八年级 · 组合几何学
如图, 将边长为 8 的正方形纸片 $A B C D$ 沿着 $E F$ 折叠, 使点 $C$ 落在 $A B$ 边的中点 $M$ 处. 点 $D$ 落在点 $D^{\prime}$ 处, $M D^{\prime}$ 与 $A D$ 交于点 $G$, 则 $\triangle A M G$的内切圆半径的长为 \$ \qquad \$

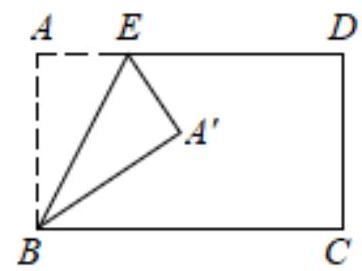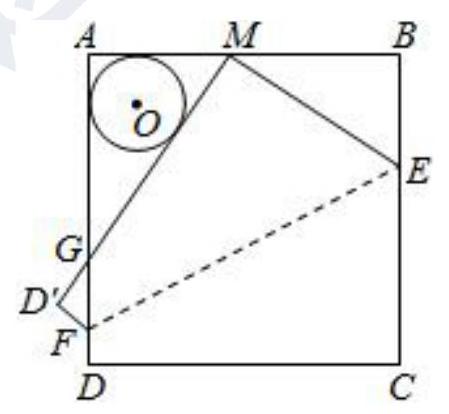
答案: $\frac{4}{3}$
解析: $\because$ 将边长为 8 的正方形纸片 $A B C D$ 沿着 $E F$ 折叠, 使点 $C$ 落在 $A B$ 边的中点 $M$ 处.

$\therefore M E=C E, M B=\frac{1}{2} A B=4=A M, \angle D^{\prime} M E=\angle C=90^{\circ}$,

在Rt $\triangle M B E$ 中, $M E^{2}=M B^{2}+B E^{2}$,

$\therefore M E^{2}=16+(8-M E)^{2}$,

$\therefore M E=5$

$\therefore B E=3$,

$$
\because \angle D^{\prime} M E=\angle D A B=90^{\circ}=\angle B
$$

$\therefore \angle E M B+\angle B E M=90^{\circ}, \angle E M B+\angle A M D^{\prime}=90^{\circ}$

$\therefore \angle A M D^{\prime}=\angle B E M$, 且 $\angle G A M=\angle B=90^{\circ}$

$\therefore \triangle A M G \sim \triangle B E M$

$$
\begin{aligned}
\therefore & \frac{A M}{B E}=\frac{A G}{M B}=\frac{G M}{M E} \\
& \therefore \frac{4}{3}=\frac{A G}{4}=\frac{G M}{5}
\end{aligned}
$$

$\therefore A G=\frac{16}{3}, G M=\frac{20}{3}$

$\therefore \triangle A M G$ 的内切圆半径的长 $=\frac{A G+A M-G M}{2}=\frac{4}{3}$

故答案为: $\frac{4}{3}$